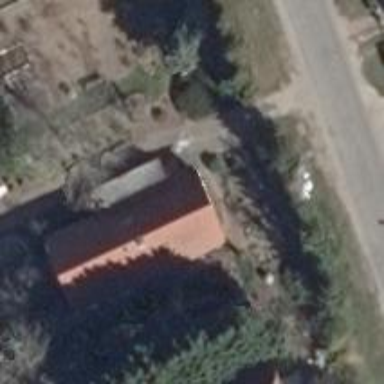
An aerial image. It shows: Detached building with half-hipped roof.